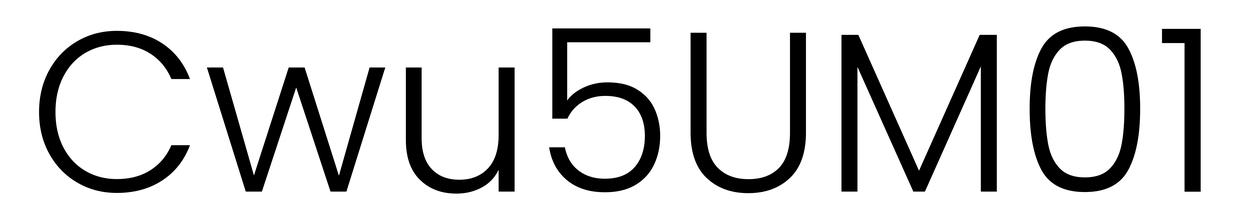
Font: Poppins-Light